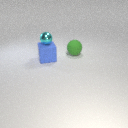
large blue rubber cube in front of large green rubber sphere